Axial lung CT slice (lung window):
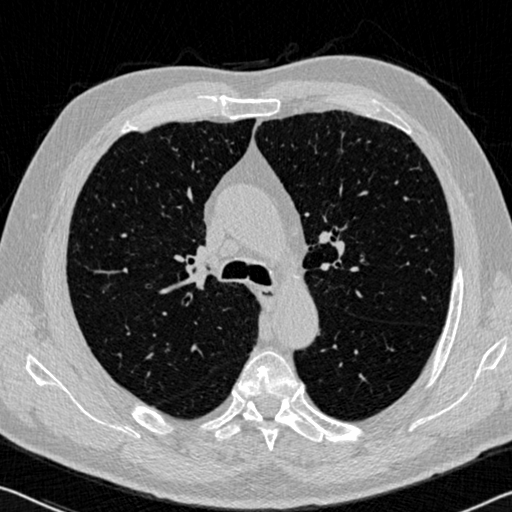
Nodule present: no